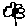
Label: flower